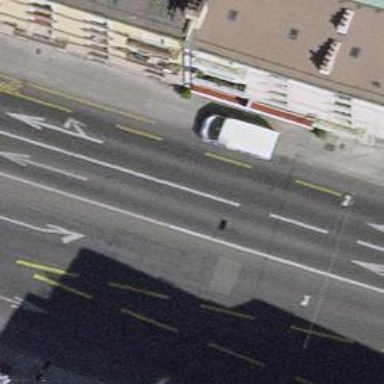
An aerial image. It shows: Secondary road with cycle lane and trolley wires.